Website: ulta-beauty
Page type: payment
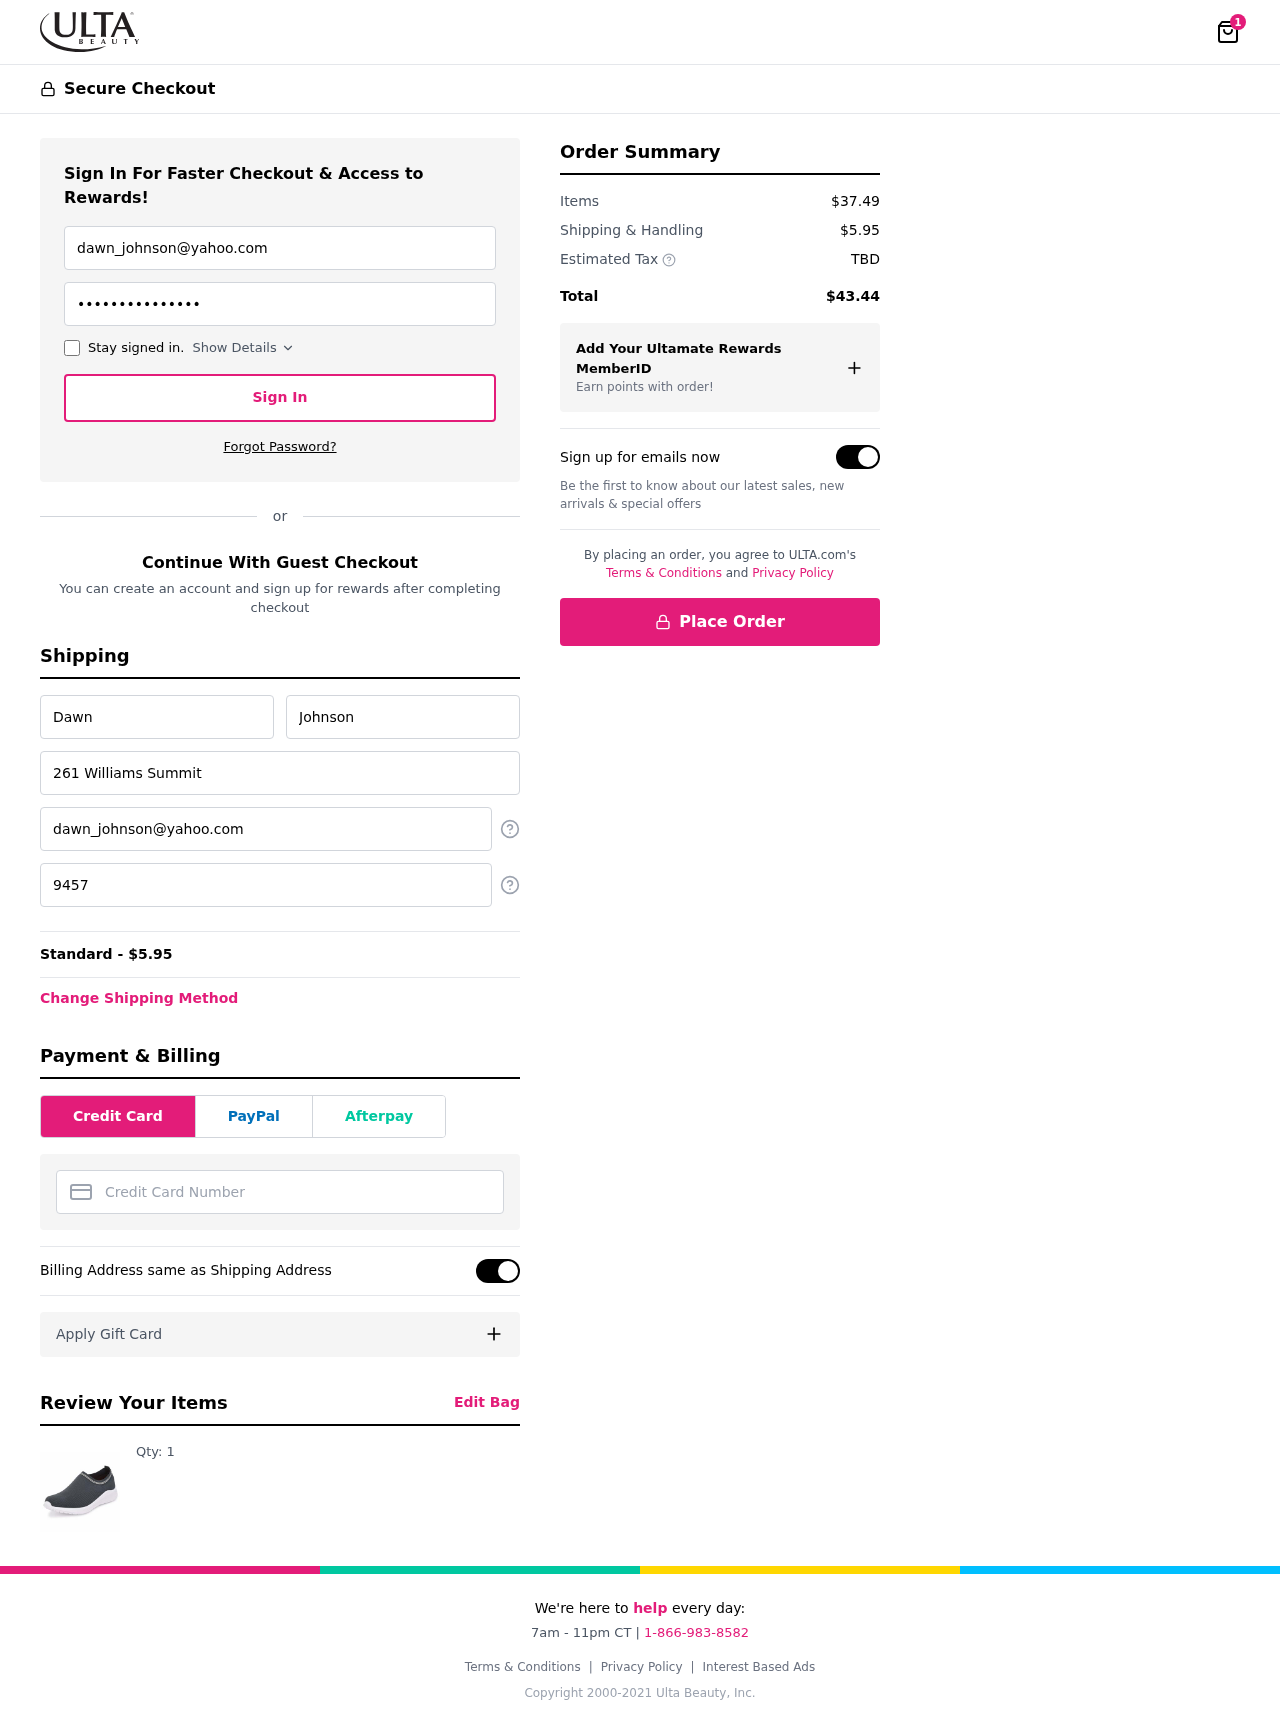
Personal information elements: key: PII_CARD_NUMBER
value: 4683 2382 0686 9838
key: PII_EMAIL
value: dawn_johnson@yahoo.com
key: PII_FIRSTNAME
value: Dawn
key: PII_LASTNAME
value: Johnson
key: PII_PHONE
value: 9457606203
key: PII_STREET
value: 261 Williams Summit
Product elements: key: PRODUCT1_QUANTITY
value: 1
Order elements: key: ORDER_NUM_ITEMS
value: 1
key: ORDER_SHIPPING_COST
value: $5.95
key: ORDER_SHIPPING_COST
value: Standard - $5.95
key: ORDER_SUBTOTAL
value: $37.49
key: ORDER_TAX
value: TBD
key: ORDER_TOTAL
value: $43.44